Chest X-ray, PA view. Patient: 48 years old, sex M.
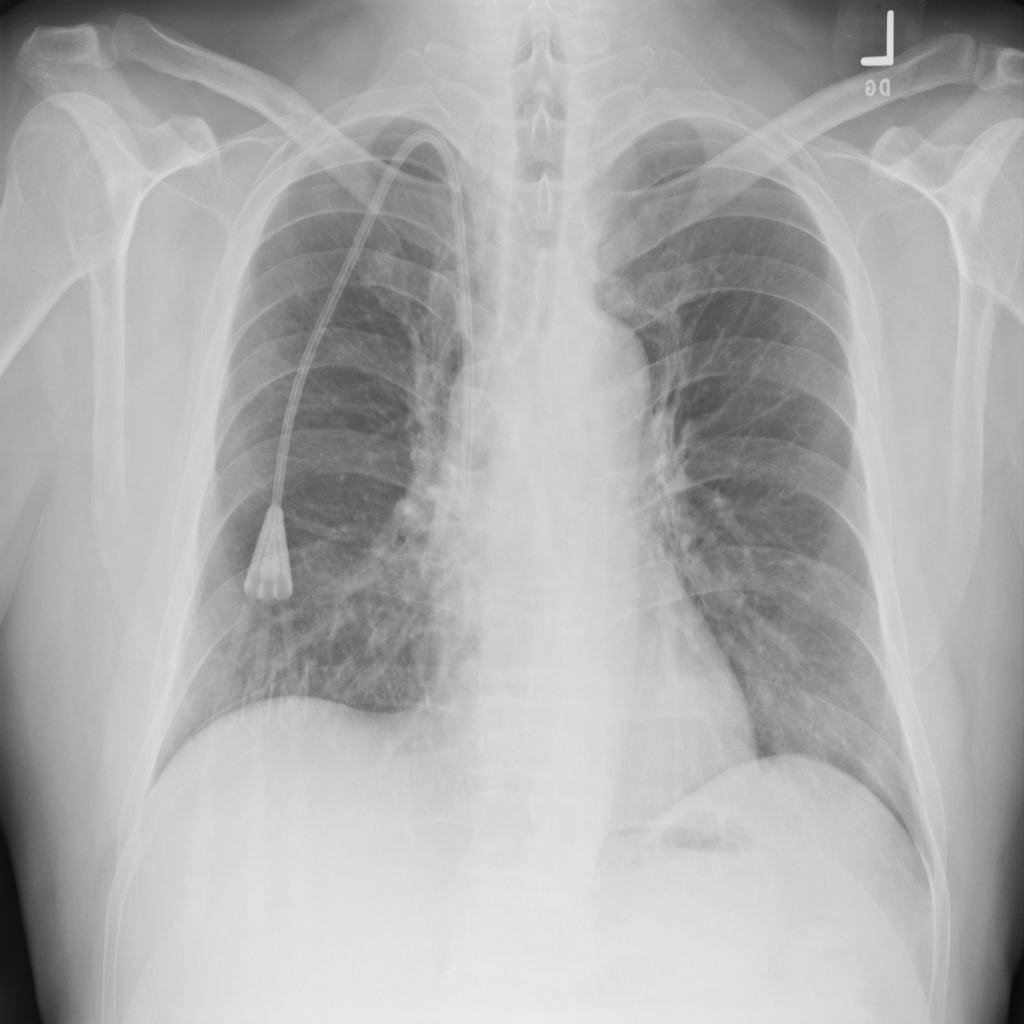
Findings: Fibrosis